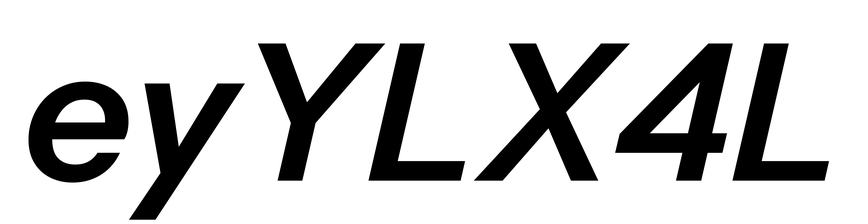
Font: InstrumentSans-Italic_SemiBold_Italic